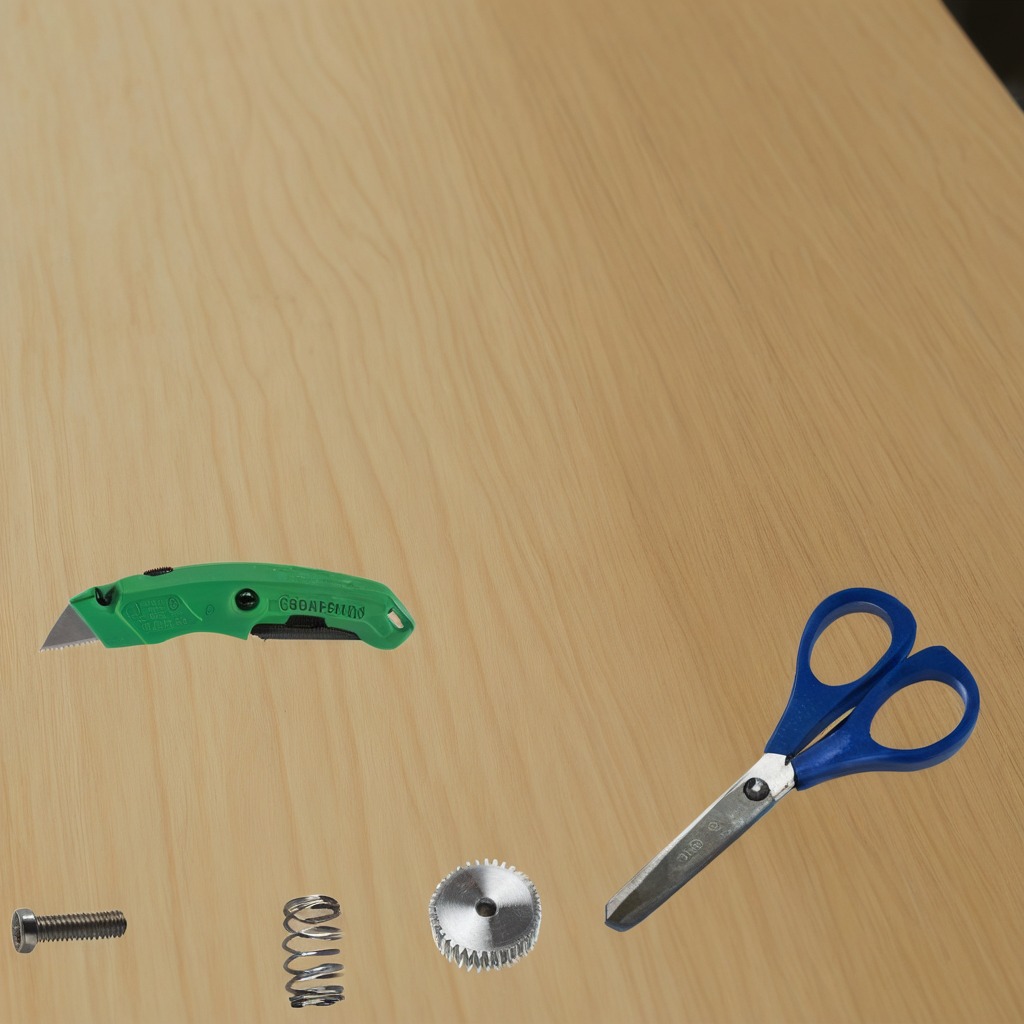
A steel gear with teeth, a utility knife, a metal machine screw, a coiled metal spring, and a pair of scissors are lying on the plywood surface.